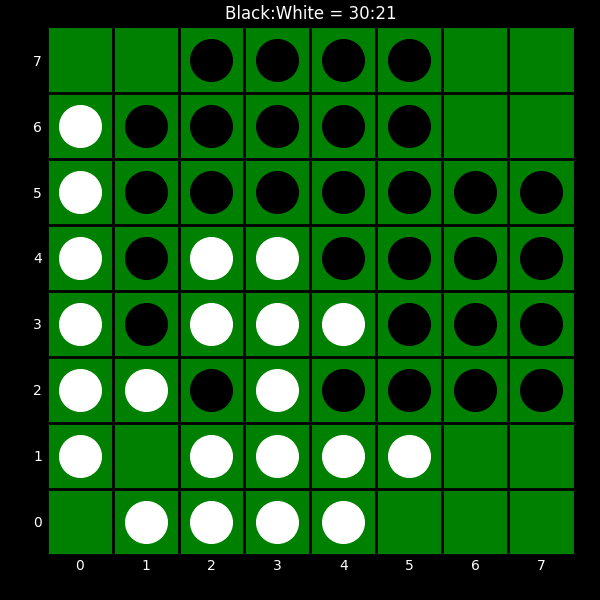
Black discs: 30
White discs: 21